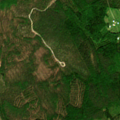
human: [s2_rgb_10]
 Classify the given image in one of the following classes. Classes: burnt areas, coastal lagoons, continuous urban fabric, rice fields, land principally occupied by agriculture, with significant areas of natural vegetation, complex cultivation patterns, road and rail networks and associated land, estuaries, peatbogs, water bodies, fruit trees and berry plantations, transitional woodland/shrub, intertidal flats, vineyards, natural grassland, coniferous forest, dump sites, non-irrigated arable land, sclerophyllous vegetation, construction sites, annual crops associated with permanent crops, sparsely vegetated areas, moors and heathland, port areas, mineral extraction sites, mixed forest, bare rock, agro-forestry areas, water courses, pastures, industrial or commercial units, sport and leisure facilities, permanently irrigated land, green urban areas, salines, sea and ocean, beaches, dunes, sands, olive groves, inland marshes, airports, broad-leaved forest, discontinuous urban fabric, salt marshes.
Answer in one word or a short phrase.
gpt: coniferous forest, mixed forest